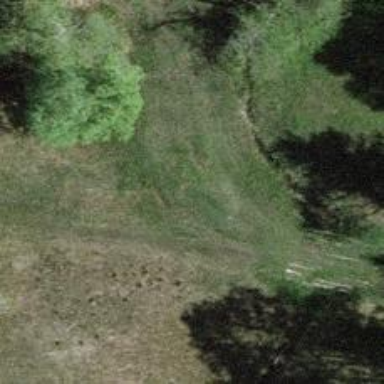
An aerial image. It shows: Path covered with grass.